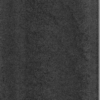
Label: dusty